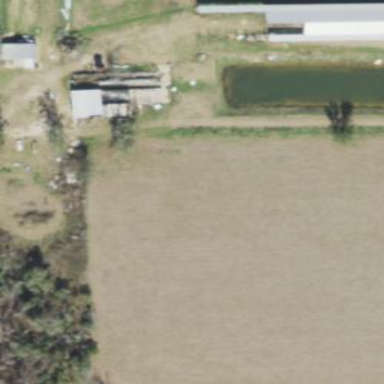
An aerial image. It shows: Dairy farmyard.